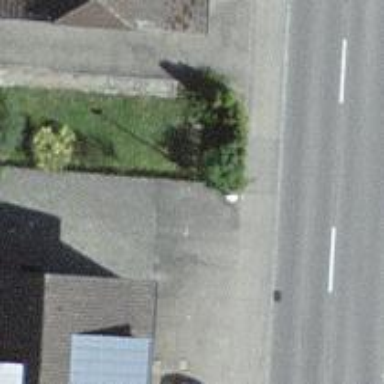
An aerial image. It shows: Bus stop along the road.